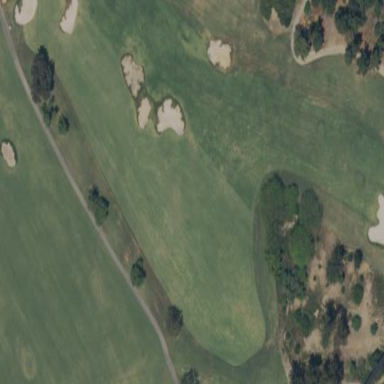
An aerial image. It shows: Rough area in golf course.